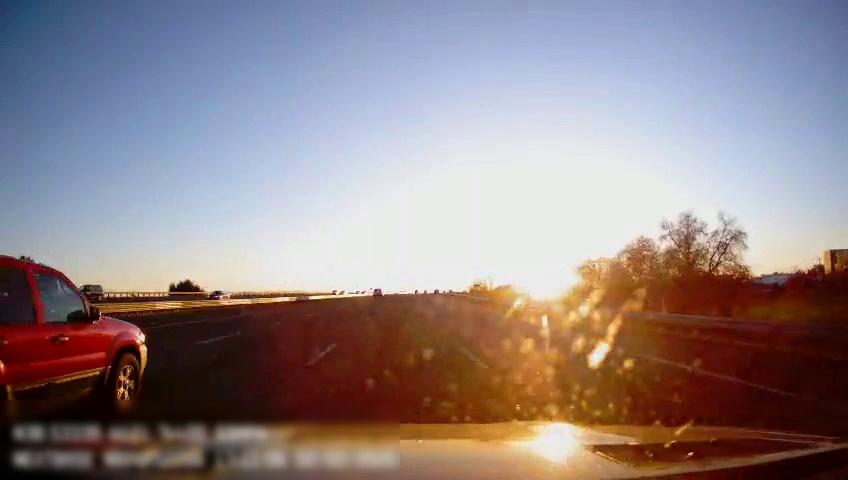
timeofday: Day
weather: Sunny
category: Drivable Space
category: Drivable Space
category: Vehicles | SUV
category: Vehicles | SUV
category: Vehicles | SUV
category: Vehicles | Car
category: Lanes | Alternate Lane
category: Lanes | Alternate Lane
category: Lanes | Current Lane
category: Lanes | Current Lane
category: Lanes | Alternate Lane